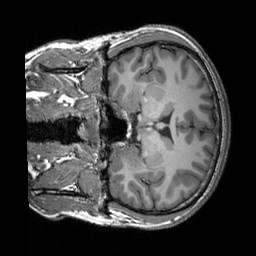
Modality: T1w
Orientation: coronal
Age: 20
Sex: male
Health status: healthy
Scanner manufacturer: siemens
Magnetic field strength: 3 T
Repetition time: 2.3 s
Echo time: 0.00303 s